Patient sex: M
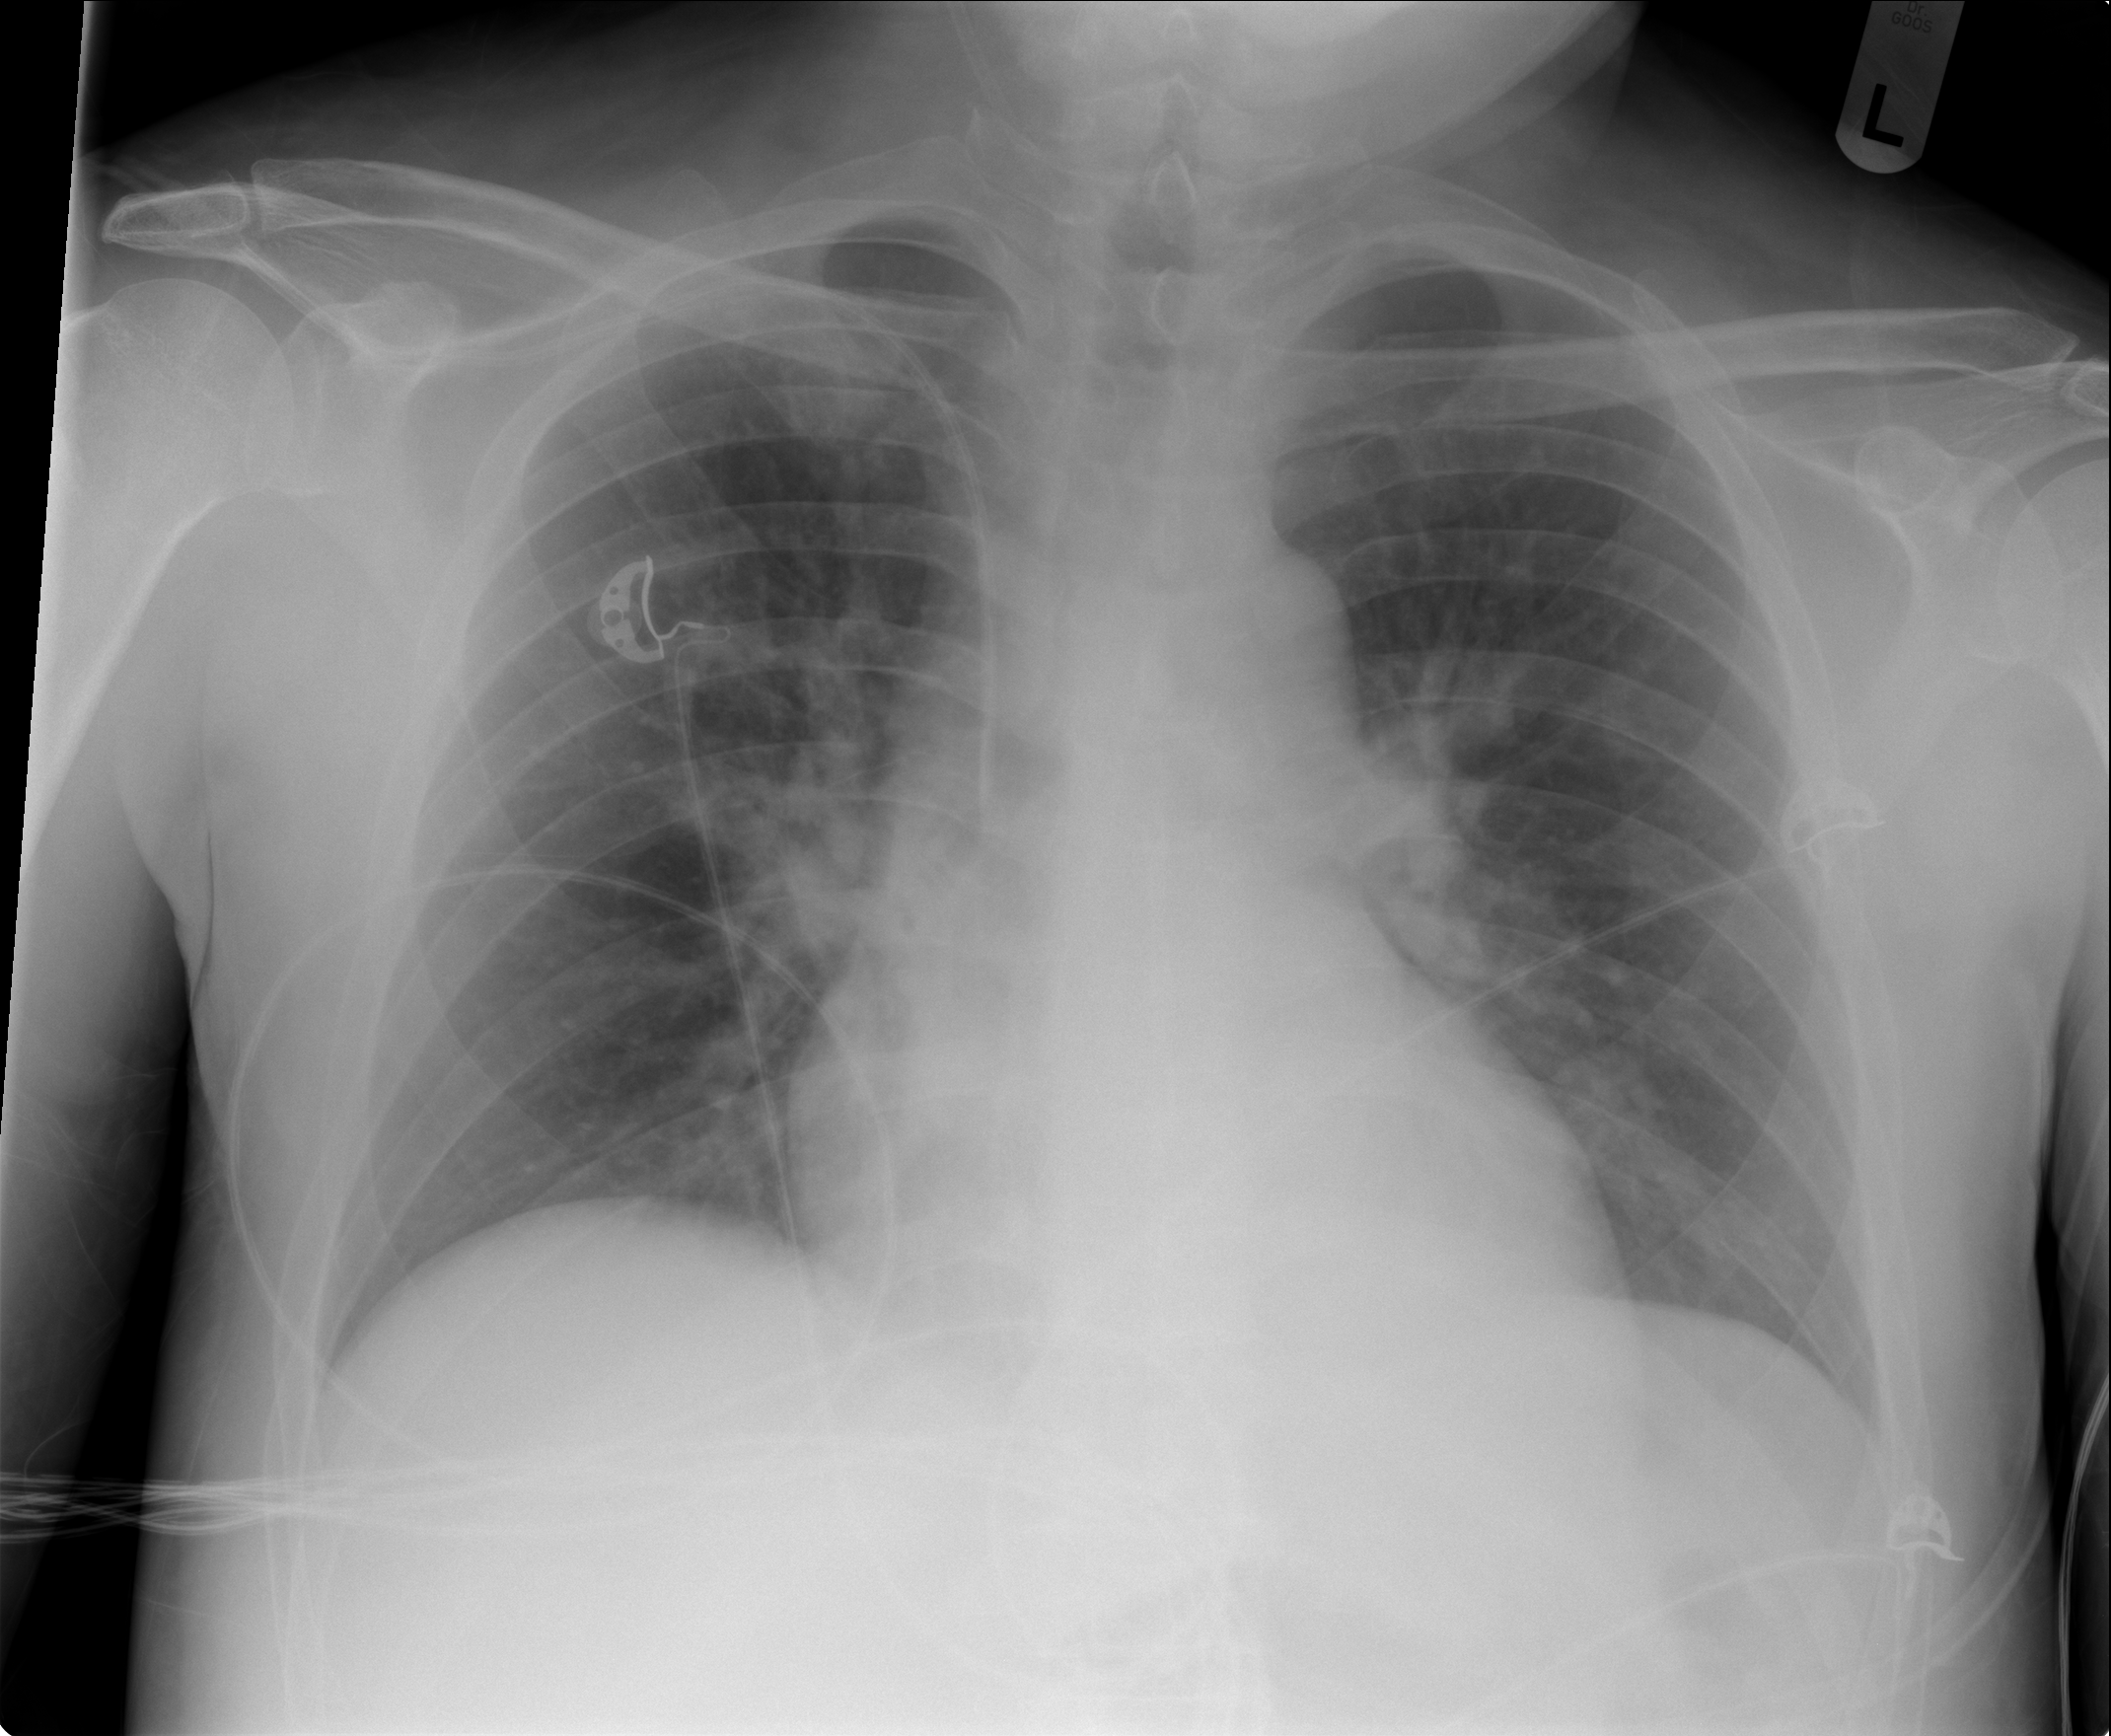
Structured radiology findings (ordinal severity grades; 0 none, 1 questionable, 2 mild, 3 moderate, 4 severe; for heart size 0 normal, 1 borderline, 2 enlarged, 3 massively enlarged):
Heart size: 0
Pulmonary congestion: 2
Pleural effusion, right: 0
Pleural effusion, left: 0
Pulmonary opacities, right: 2
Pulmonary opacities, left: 1
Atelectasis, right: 2
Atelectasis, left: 2